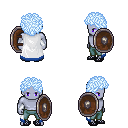
a pixel art fantasy rpg character, male body template, dark elf, purple skin, white trimmed cape, teal pants, white cyan curly afro hairstyle, white cloth bracers, ghillies, shield, four views (front, back, left, right), 2x2 character sprite sheet, small pixel art, hard edges, no anti-aliasing